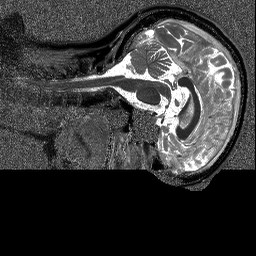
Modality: T1map
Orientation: sagittal
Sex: female